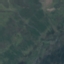
Label: HerbaceousVegetation